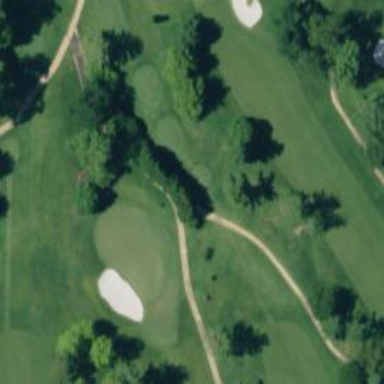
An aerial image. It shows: View of golf hole.